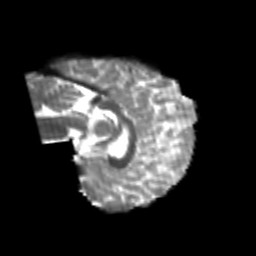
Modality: T2w
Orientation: sagittal
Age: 26
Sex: female
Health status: healthy
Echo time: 0.074 s